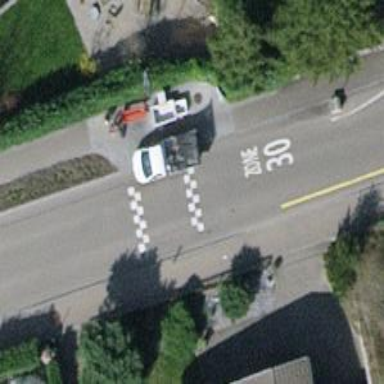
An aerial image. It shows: Traffic cushion.